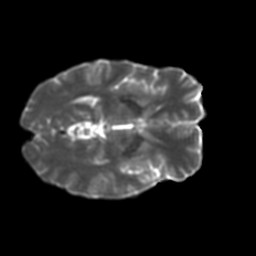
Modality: T2w
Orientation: axial
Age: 54
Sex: female
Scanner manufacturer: ge
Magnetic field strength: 3 T
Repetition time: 7.8 s
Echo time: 0.0606 s